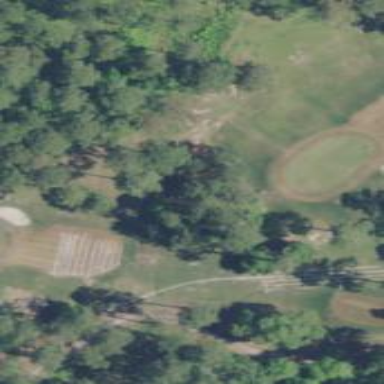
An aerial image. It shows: Rough grassy area used for golf.